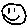
Label: smiley face